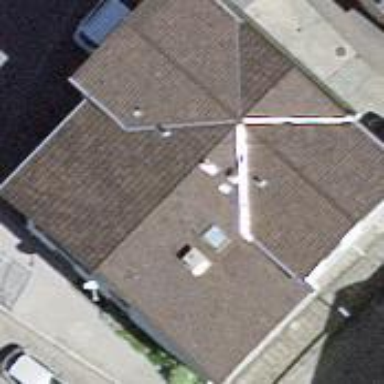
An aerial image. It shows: Residential building.